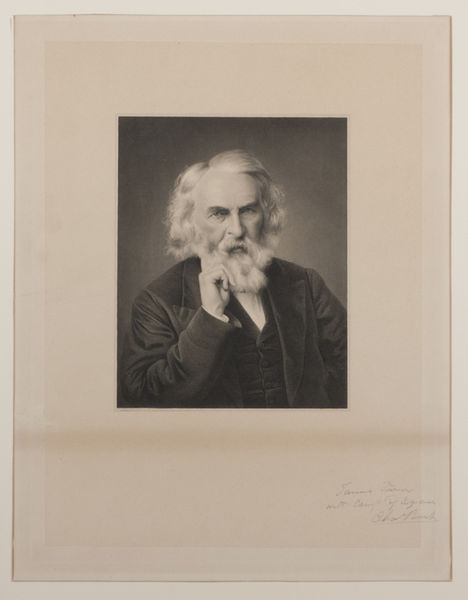
Titel: Henry Wadsworth Longfellow
Künstler: Charles Burt
Standort: Amherst (Massachusetts, USA)
Institution: Mead Art Museum, Amherst College
Schlagwörter: mann, haar, alt, anzug, bart, bärtig, porträt, white, black, face, hair, nose, old, portrait, zeigefinger, picture, print, knöpfe, weste, foto, weißß, hand, man, eyes, suit, drawing, paper, black and white, frame, gaze, mat, coat, elderly, wrinkles, sketch, beard, old man, jacket, victorian, person, human, vest, signature, contemplation, thinking, pencil, mahnung, stroke, waistcoat, rich, gesture, glance, fist, photograph, serious, body language, grand, thought, thoughtful, upper class, prints, stern, elizabethan, signed, vintage, famous, tuxedo, paer, scientist, suite, severe, neard, glanze, portrate, sever, three piece suit, signatures, matted, porterate, sute